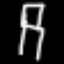
Label: chair